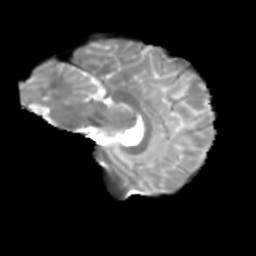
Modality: T2w
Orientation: sagittal
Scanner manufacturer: siemens
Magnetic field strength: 3 T
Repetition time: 4 s
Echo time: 0.0594 s